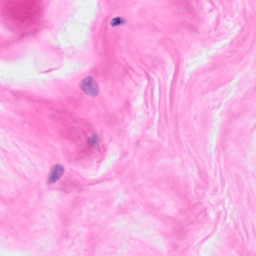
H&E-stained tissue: Breast